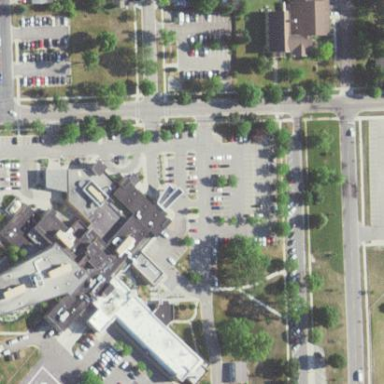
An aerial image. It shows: Hospital with healthcare facilities and helipad.